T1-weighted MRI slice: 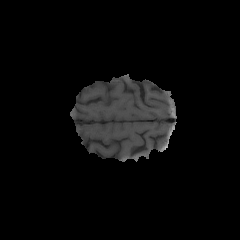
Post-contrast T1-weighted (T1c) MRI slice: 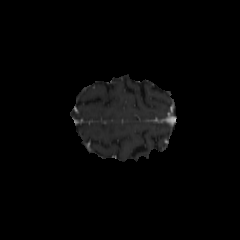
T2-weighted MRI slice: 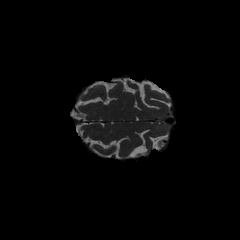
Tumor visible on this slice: no